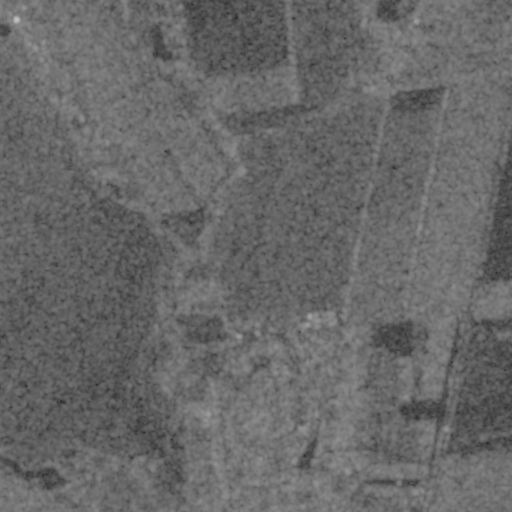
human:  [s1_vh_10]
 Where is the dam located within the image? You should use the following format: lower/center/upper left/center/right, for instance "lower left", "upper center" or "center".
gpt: The dam is located in the upper left of the image.
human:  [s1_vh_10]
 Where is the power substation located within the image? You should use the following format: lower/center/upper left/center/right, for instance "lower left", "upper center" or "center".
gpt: The power substation is located in the upper right of the image.
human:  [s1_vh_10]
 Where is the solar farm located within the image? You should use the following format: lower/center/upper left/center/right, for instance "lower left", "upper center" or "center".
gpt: The solar farm is located in the upper right of the image.
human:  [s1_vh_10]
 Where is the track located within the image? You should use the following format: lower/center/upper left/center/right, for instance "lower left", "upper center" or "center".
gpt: There is no track in the image.

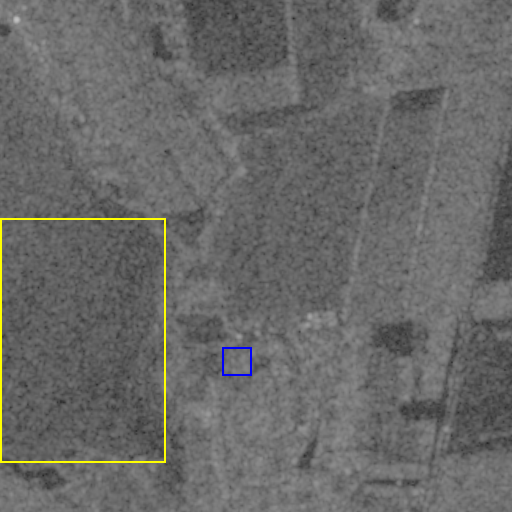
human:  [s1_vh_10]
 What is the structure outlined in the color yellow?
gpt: The structure outlined in yellow is a crop field.
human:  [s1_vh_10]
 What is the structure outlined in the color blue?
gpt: The structure outlined in blue is a park.
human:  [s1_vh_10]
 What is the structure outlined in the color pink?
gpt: There is no pink outline.